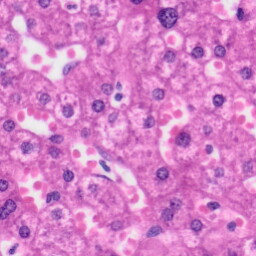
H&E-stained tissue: Liver